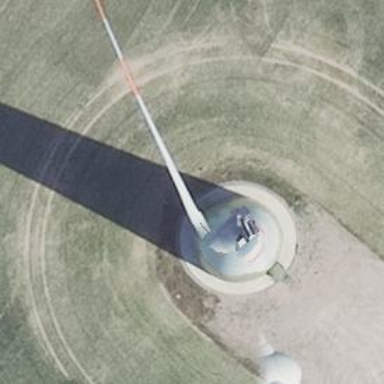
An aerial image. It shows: Wind generator powered by wind. The generator type is horizontal axis and it uses wind turbines.